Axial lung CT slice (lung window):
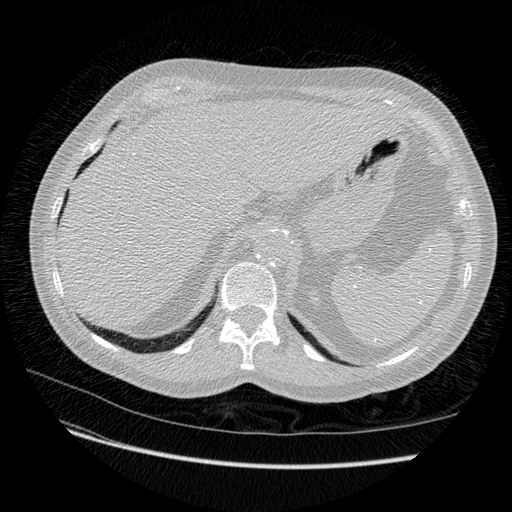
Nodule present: no